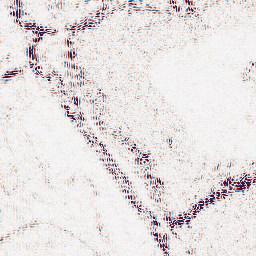
Category: wavelet
Decomposition family: wavelet_dwt
Decomposition parameters: wavelet: coif2
level: 2
Upsampling method: linear_exact
Upsampling parameters: scale: 4
Upsampling scale: 4